Current action and preconditions to check: trajectory_clear

Your task: For each precondition in the list above, predict whether it will hold at this action.

Consider the current scene as observed from the mobile robot's camera, and analyze the predicted future states of all dynamic agents (e.g., people, animals, vehicles, or any moving entities) within the NEXT SECOND.

IMPORTANT: Only answer "very likely" if you are absolutely certain—based on strong, clear evidence—that a dynamic agent will violate the precondition in the predicted future state. Do NOT answer "very likely" for unlikely, ambiguous, or low-probability risks.

Ask yourself for each precondition: Is there a high probability, with clear and convincing evidence, that the predicted future states of any dynamic agent will interfere with the predicted future state of the currently executing action within the NEXT SECOND, causing that precondition to fail?

Assess the risk level based on these predictions. Use "likely" or "very likely" if motions create a clear risk of interference.

Use "neutral" or "improbable" if agents are nearby but their predicted paths are clearly diverging or non-conflicting.

Failure Risk Categories: "very improbable", "improbable", "neutral", "likely", "very likely"

Answer Format: Output ONLY the probability_of_failure value from these categories: "very improbable", "improbable", "neutral", "likely", "very likely"

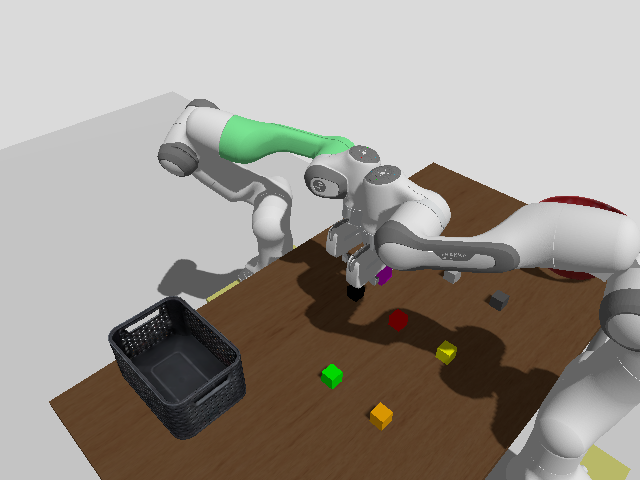

Answer: neutral